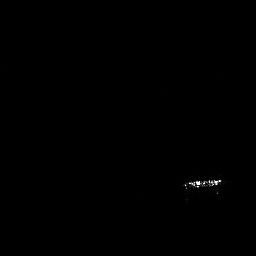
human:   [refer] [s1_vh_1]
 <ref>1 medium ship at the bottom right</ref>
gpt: <box>[[69, 67, 86, 76, 0]]</box>